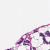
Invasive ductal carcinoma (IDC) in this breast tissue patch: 0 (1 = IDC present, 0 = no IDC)